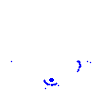
Particle: pion